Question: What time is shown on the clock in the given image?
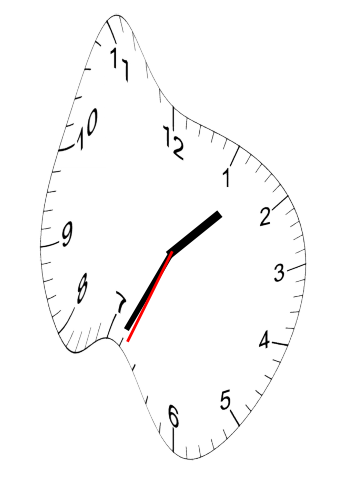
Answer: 01:34:34